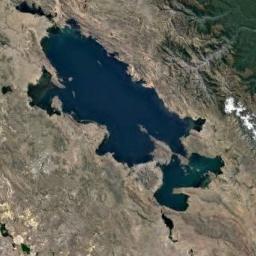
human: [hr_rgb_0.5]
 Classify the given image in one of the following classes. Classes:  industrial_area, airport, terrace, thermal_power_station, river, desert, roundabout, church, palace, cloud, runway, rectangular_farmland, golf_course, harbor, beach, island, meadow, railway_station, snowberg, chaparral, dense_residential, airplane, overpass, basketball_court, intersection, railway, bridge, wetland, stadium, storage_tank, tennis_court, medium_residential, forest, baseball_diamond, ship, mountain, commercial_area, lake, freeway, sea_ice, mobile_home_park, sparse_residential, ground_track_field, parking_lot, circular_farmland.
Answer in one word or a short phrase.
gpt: lake